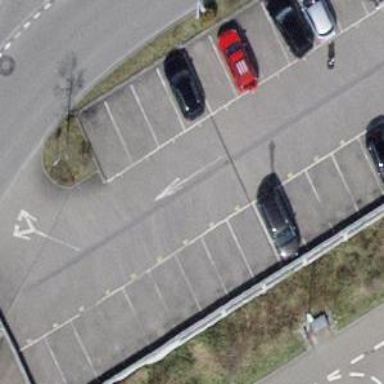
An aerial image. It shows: Parking aisle with concrete surface. The area is under tunnel.